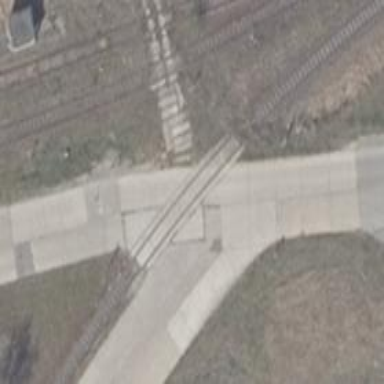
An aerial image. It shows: Rail spur service.